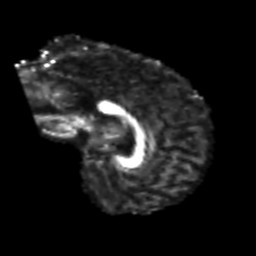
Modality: FA
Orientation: sagittal
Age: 45
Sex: male
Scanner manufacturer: siemens
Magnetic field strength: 3 T
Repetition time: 4.999 s
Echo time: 0.07946 s